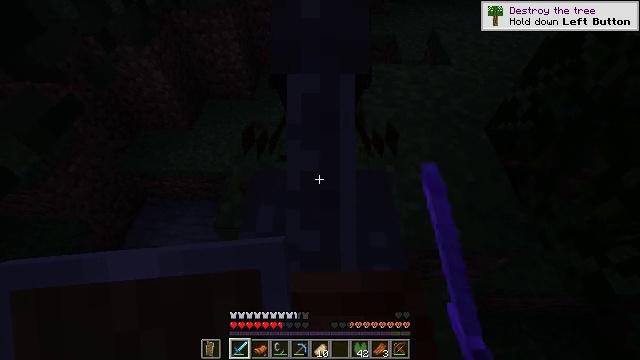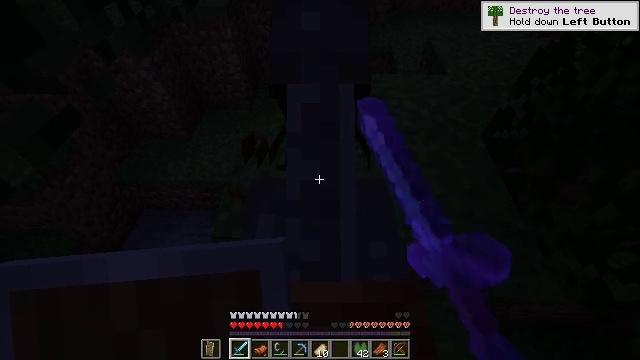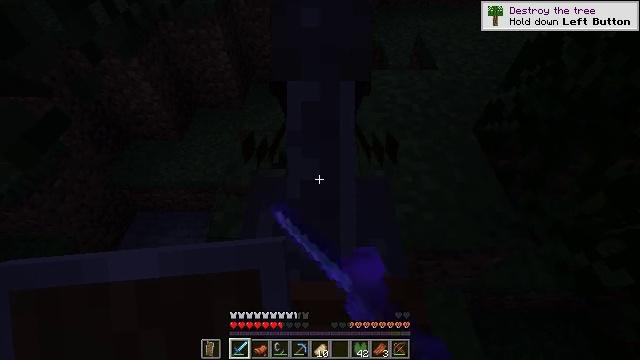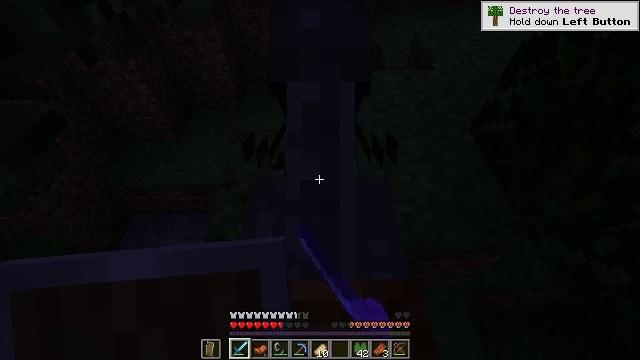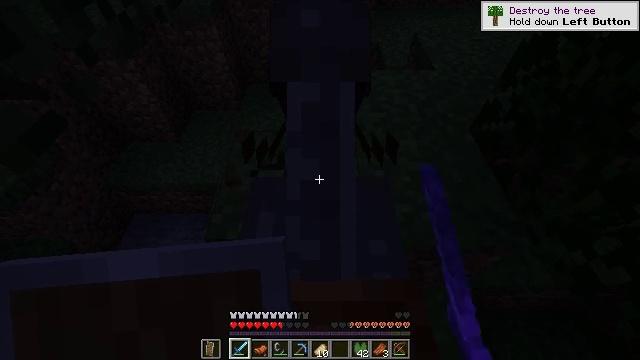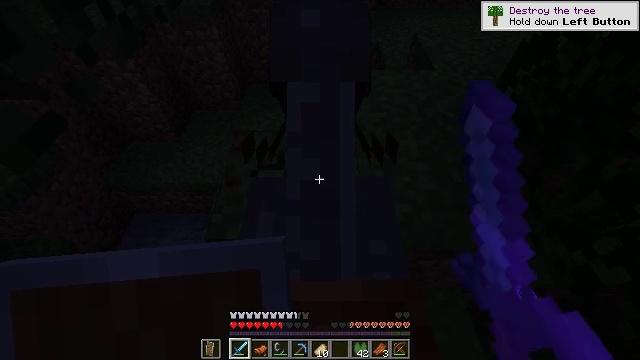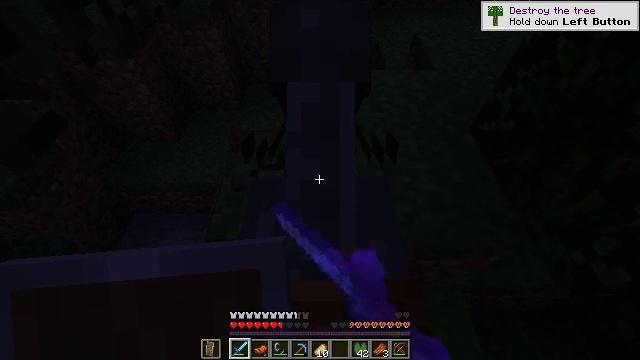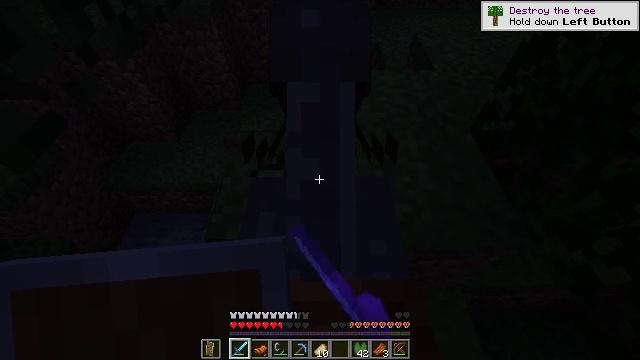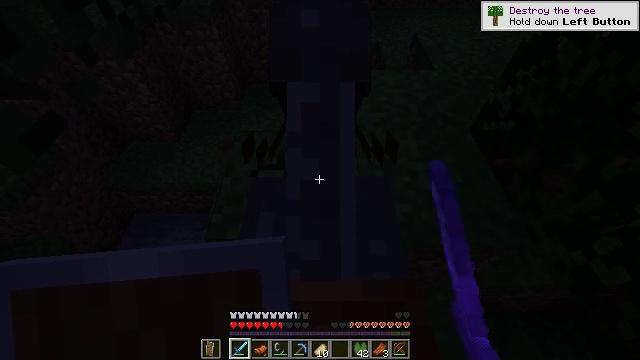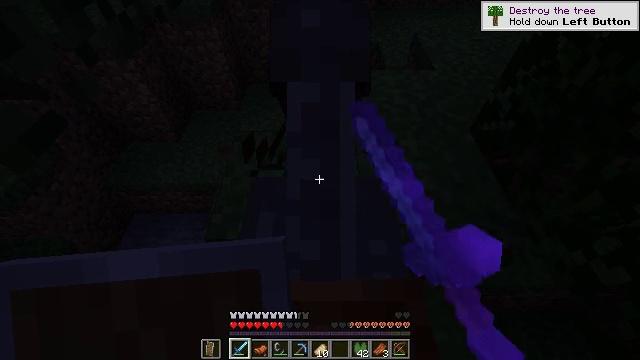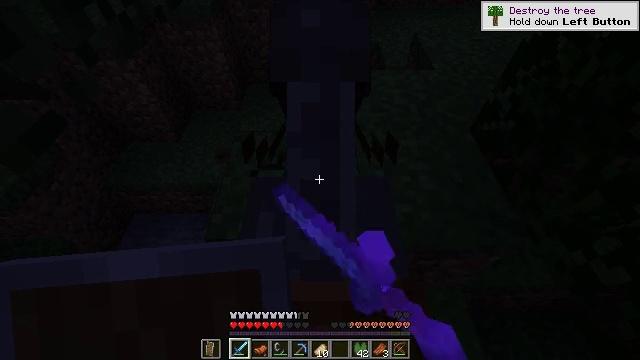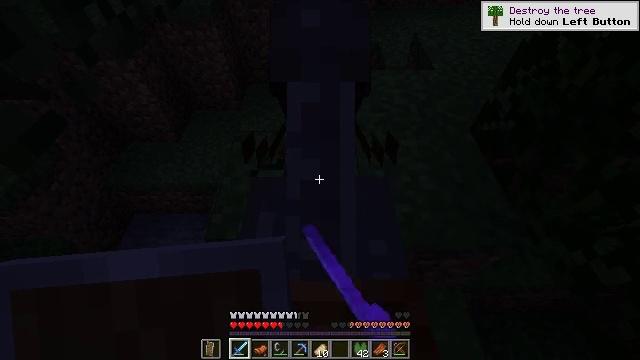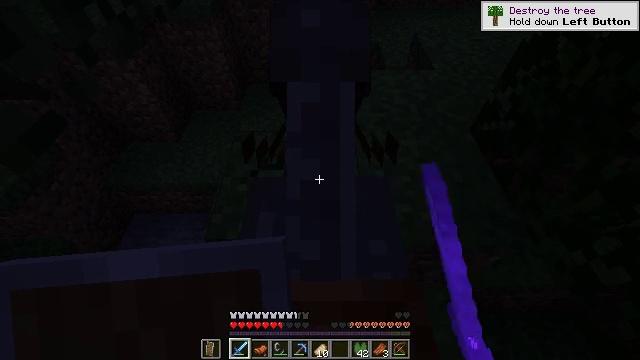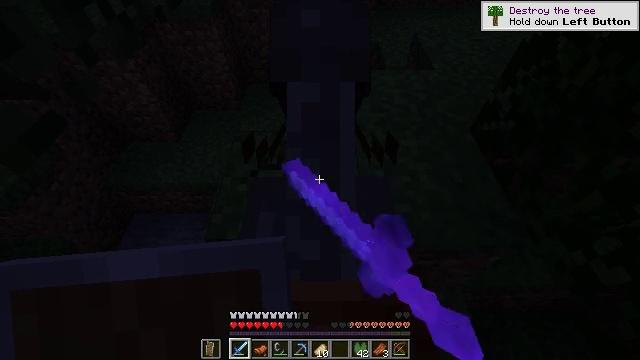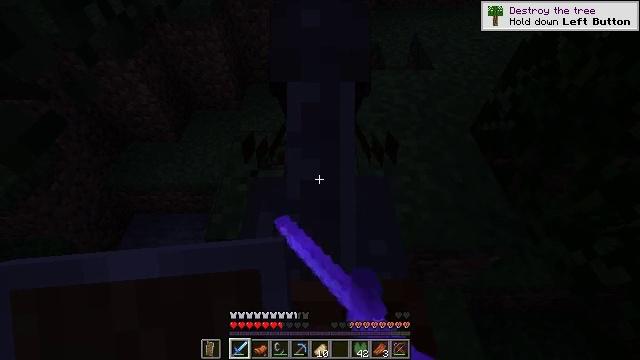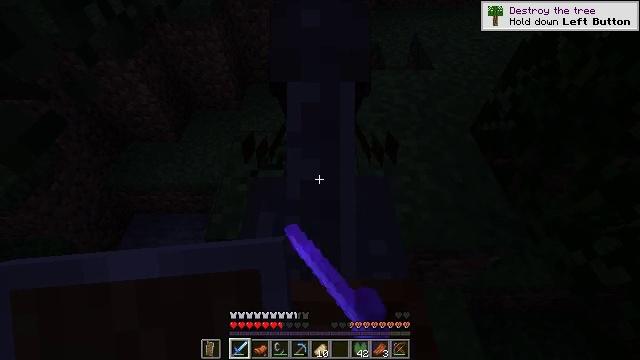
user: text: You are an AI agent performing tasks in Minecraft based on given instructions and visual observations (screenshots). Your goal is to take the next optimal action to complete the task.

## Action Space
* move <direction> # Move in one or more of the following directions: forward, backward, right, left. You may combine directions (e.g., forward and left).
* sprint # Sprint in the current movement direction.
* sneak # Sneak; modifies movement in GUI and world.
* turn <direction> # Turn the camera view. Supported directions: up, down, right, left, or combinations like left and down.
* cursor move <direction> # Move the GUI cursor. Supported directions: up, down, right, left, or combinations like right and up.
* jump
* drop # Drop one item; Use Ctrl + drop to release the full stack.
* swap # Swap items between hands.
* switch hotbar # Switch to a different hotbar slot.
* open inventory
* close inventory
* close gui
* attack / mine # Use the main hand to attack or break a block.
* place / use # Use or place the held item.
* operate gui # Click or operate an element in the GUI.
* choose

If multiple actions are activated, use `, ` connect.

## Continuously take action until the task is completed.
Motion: motion action
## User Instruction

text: Collect the grass block using a shovel.
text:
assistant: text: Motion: turn right and up, attack / mine
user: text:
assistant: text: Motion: attack / mine
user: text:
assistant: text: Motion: attack / mine
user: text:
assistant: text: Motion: attack / mine
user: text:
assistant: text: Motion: attack / mine
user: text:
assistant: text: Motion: attack / mine
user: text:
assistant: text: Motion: attack / mine
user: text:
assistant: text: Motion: attack / mine
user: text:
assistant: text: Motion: attack / mine
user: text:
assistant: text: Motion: attack / mine
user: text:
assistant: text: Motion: attack / mine
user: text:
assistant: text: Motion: attack / mine
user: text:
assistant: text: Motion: attack / mine
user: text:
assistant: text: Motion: attack / mine
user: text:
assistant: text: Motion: attack / mine
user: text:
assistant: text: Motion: attack / mine
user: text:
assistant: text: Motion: attack / mine
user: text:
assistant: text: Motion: attack / mine
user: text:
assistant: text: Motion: attack / mine
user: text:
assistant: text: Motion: attack / mine
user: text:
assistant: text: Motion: attack / mine
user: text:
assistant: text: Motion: attack / mine
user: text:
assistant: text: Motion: attack / mine
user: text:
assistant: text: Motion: attack / mine
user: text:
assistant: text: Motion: attack / mine
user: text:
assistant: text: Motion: attack / mine
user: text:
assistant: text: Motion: attack / mine
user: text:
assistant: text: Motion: attack / mine
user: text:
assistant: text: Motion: attack / mine
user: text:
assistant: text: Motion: attack / mine